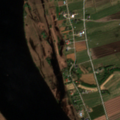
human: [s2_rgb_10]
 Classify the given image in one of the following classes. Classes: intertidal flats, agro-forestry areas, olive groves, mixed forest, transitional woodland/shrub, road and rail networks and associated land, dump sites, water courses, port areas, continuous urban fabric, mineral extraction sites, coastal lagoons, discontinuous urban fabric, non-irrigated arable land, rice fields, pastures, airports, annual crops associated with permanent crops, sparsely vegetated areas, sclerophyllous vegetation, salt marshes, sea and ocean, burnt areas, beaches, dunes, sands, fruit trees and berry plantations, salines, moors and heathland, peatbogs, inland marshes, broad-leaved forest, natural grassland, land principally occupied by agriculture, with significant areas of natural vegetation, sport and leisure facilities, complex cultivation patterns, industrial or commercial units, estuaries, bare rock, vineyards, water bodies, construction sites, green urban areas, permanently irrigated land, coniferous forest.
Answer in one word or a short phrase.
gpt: non-irrigated arable land, land principally occupied by agriculture, with significant areas of natural vegetation, water courses